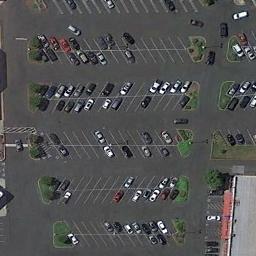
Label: parking_lot